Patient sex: M
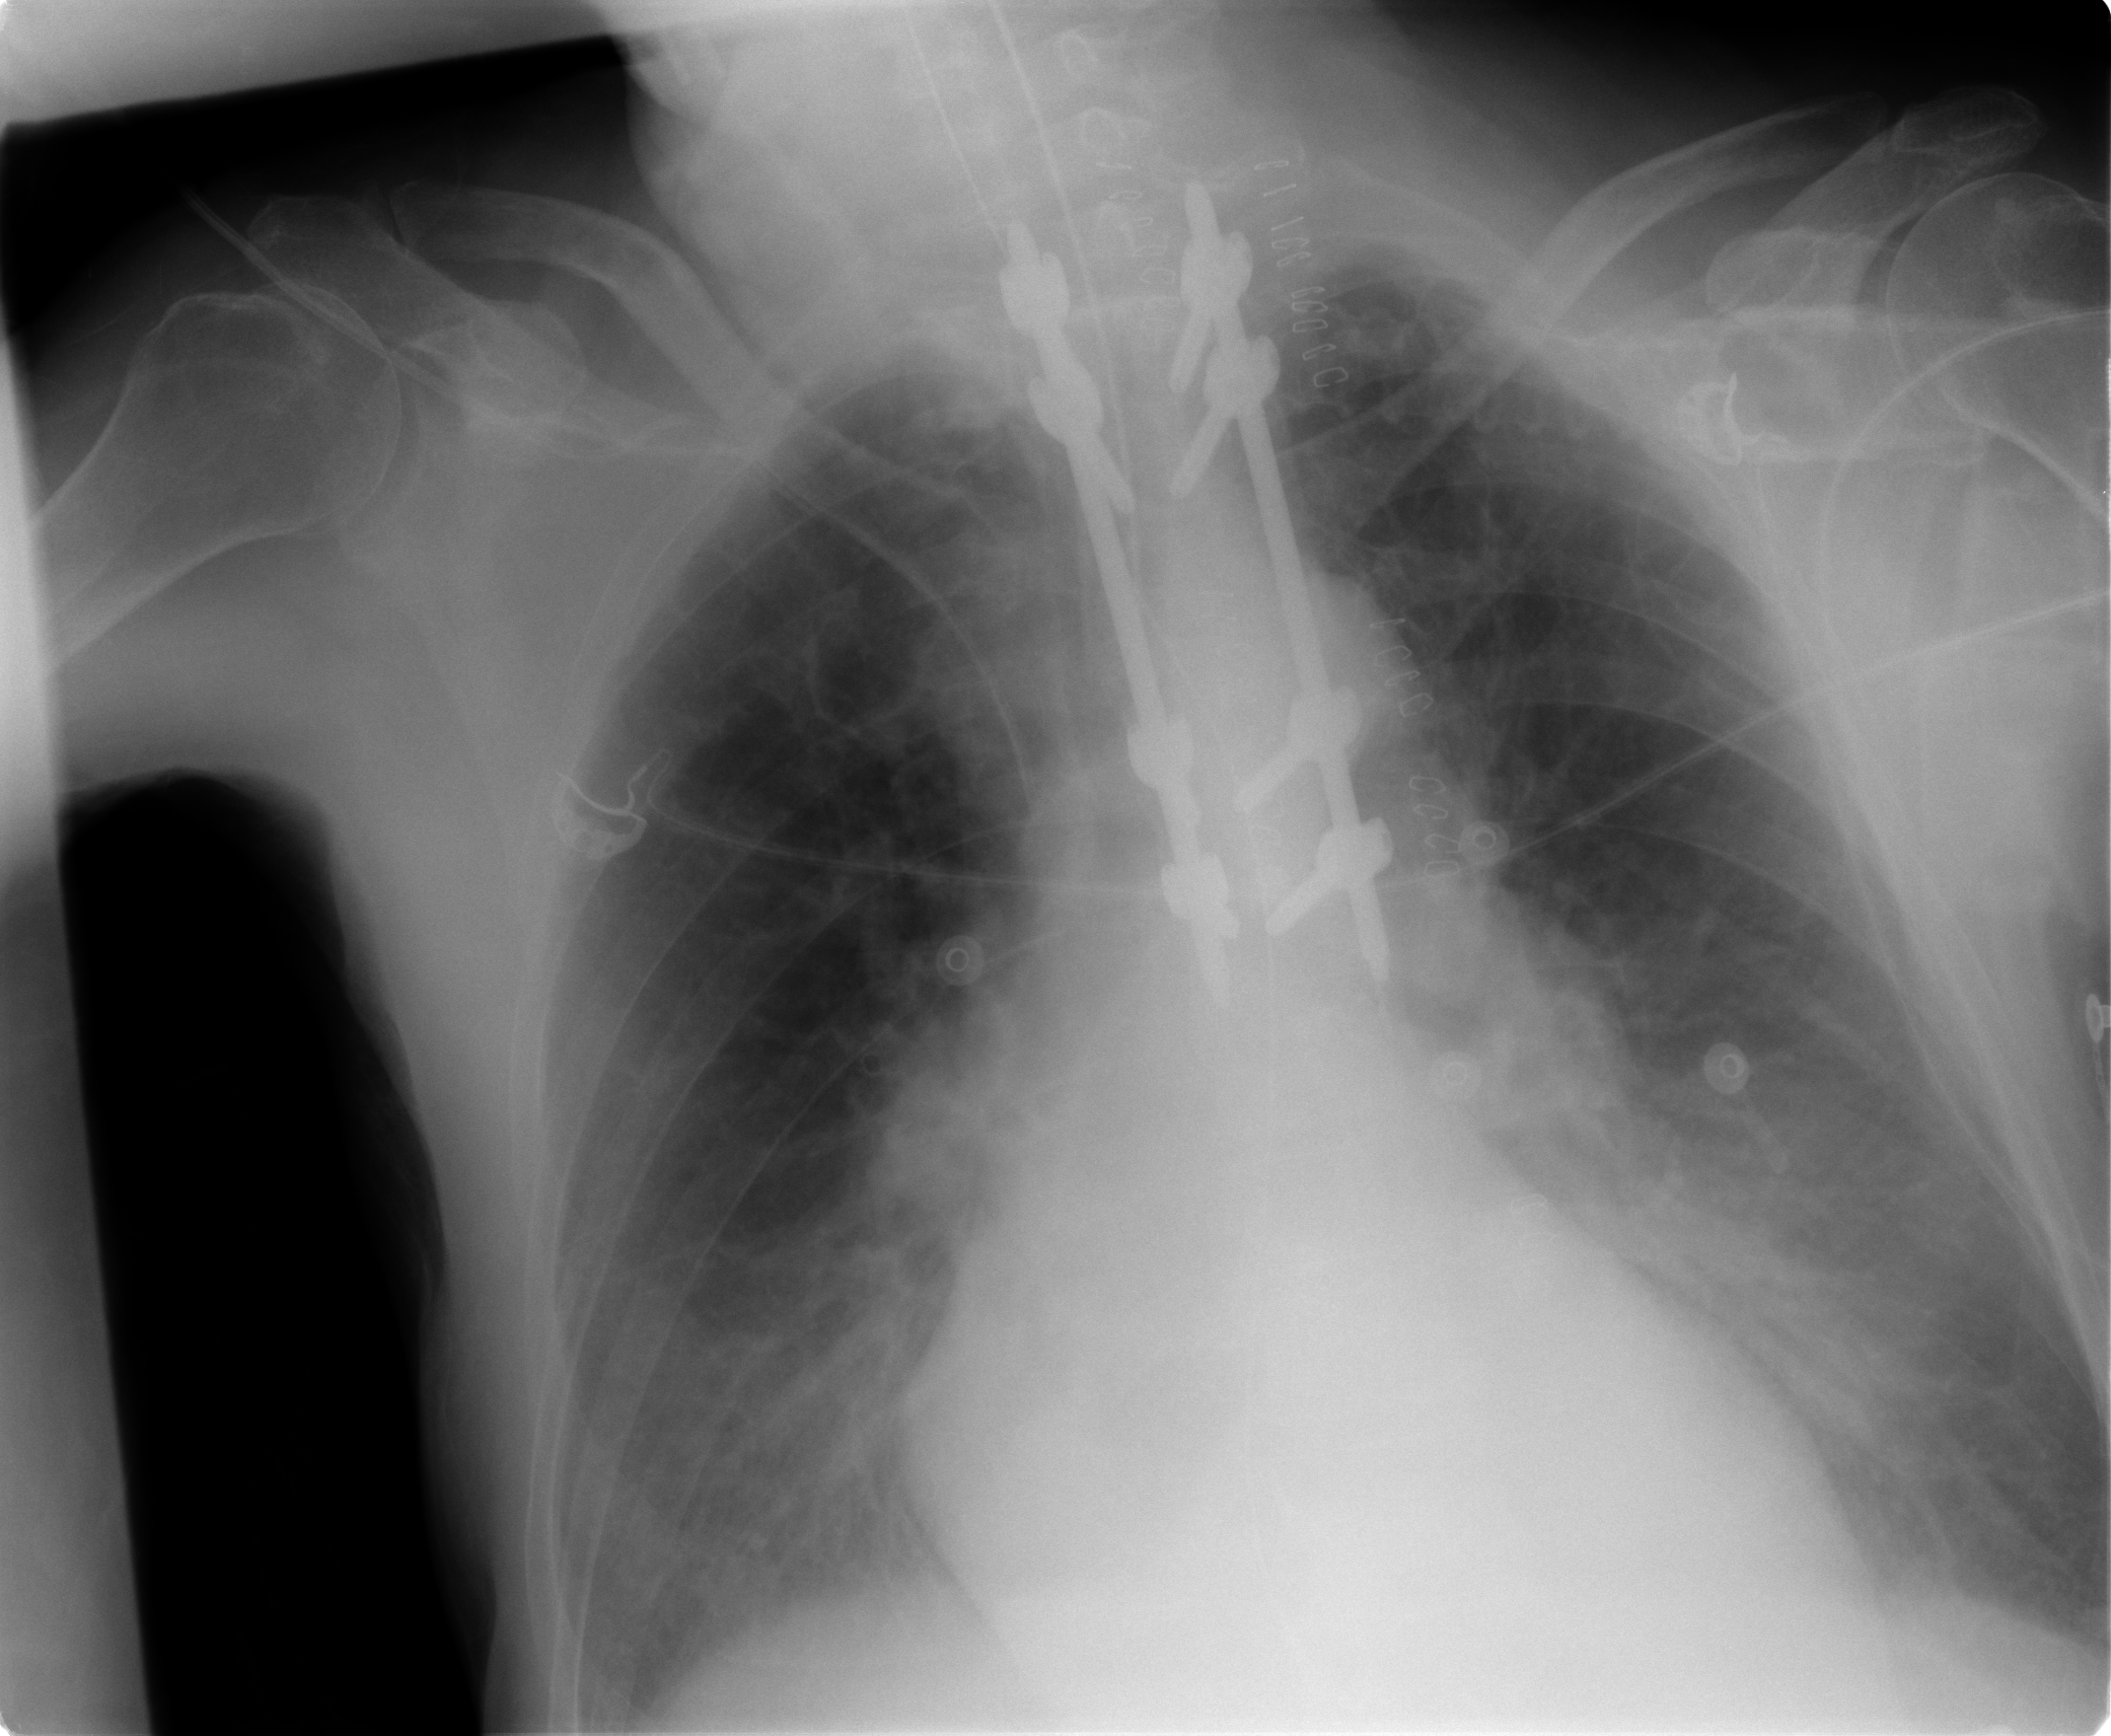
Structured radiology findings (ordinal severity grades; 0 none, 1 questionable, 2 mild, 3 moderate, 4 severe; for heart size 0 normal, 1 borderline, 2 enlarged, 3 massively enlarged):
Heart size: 2
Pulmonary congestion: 2
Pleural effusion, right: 2
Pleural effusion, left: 2
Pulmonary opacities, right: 2
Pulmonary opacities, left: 2
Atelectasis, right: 2
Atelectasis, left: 2